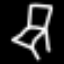
Label: chair